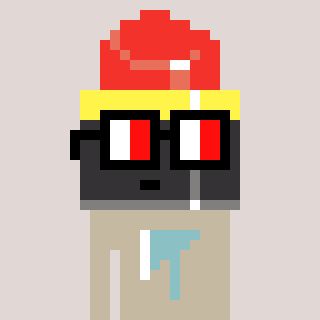
a pixel art character with square glasses with black frames and red eyes, a lipstick-shaped head and a bege-colored body on a warm background